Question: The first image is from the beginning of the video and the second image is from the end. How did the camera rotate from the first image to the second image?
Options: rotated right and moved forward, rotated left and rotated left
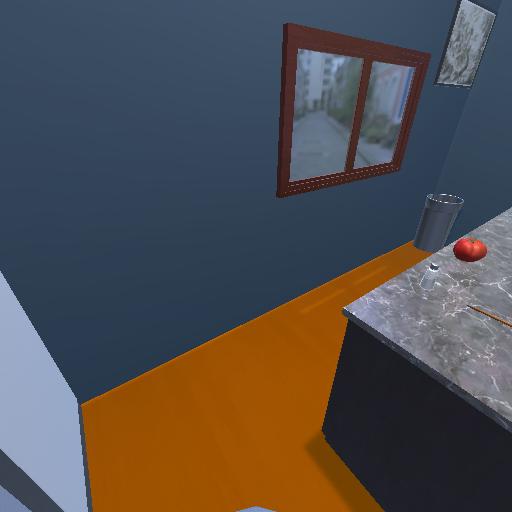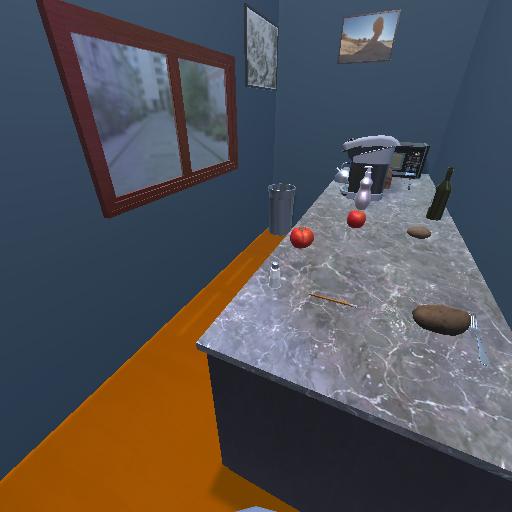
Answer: rotated right and moved forward